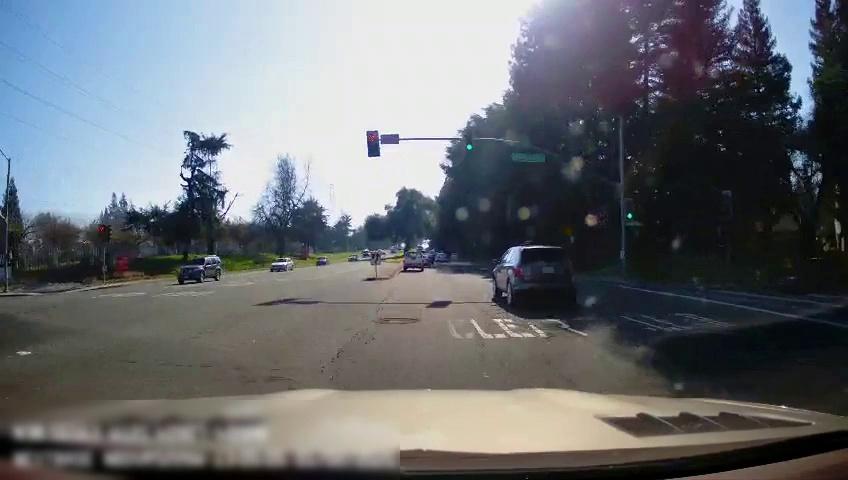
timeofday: Day
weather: Sunny
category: Drivable Space
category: Vehicles | SUV
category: Vehicles | Car
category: Vehicles | Car
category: Vehicles | Car
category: Vehicles | Truck
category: Vehicles | SUV
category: Vehicles | Car
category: Lanes | Alternate Lane
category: Traffic | Lights
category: Traffic | Signs
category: Traffic | Lights
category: Traffic | Signs
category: Traffic | Lights
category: Traffic | Signs
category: Traffic | Lights